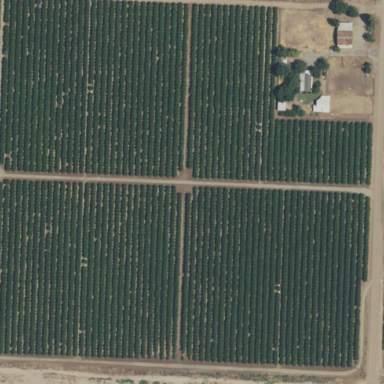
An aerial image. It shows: Orange orchard with rows of vibrant orange trees.